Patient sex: M
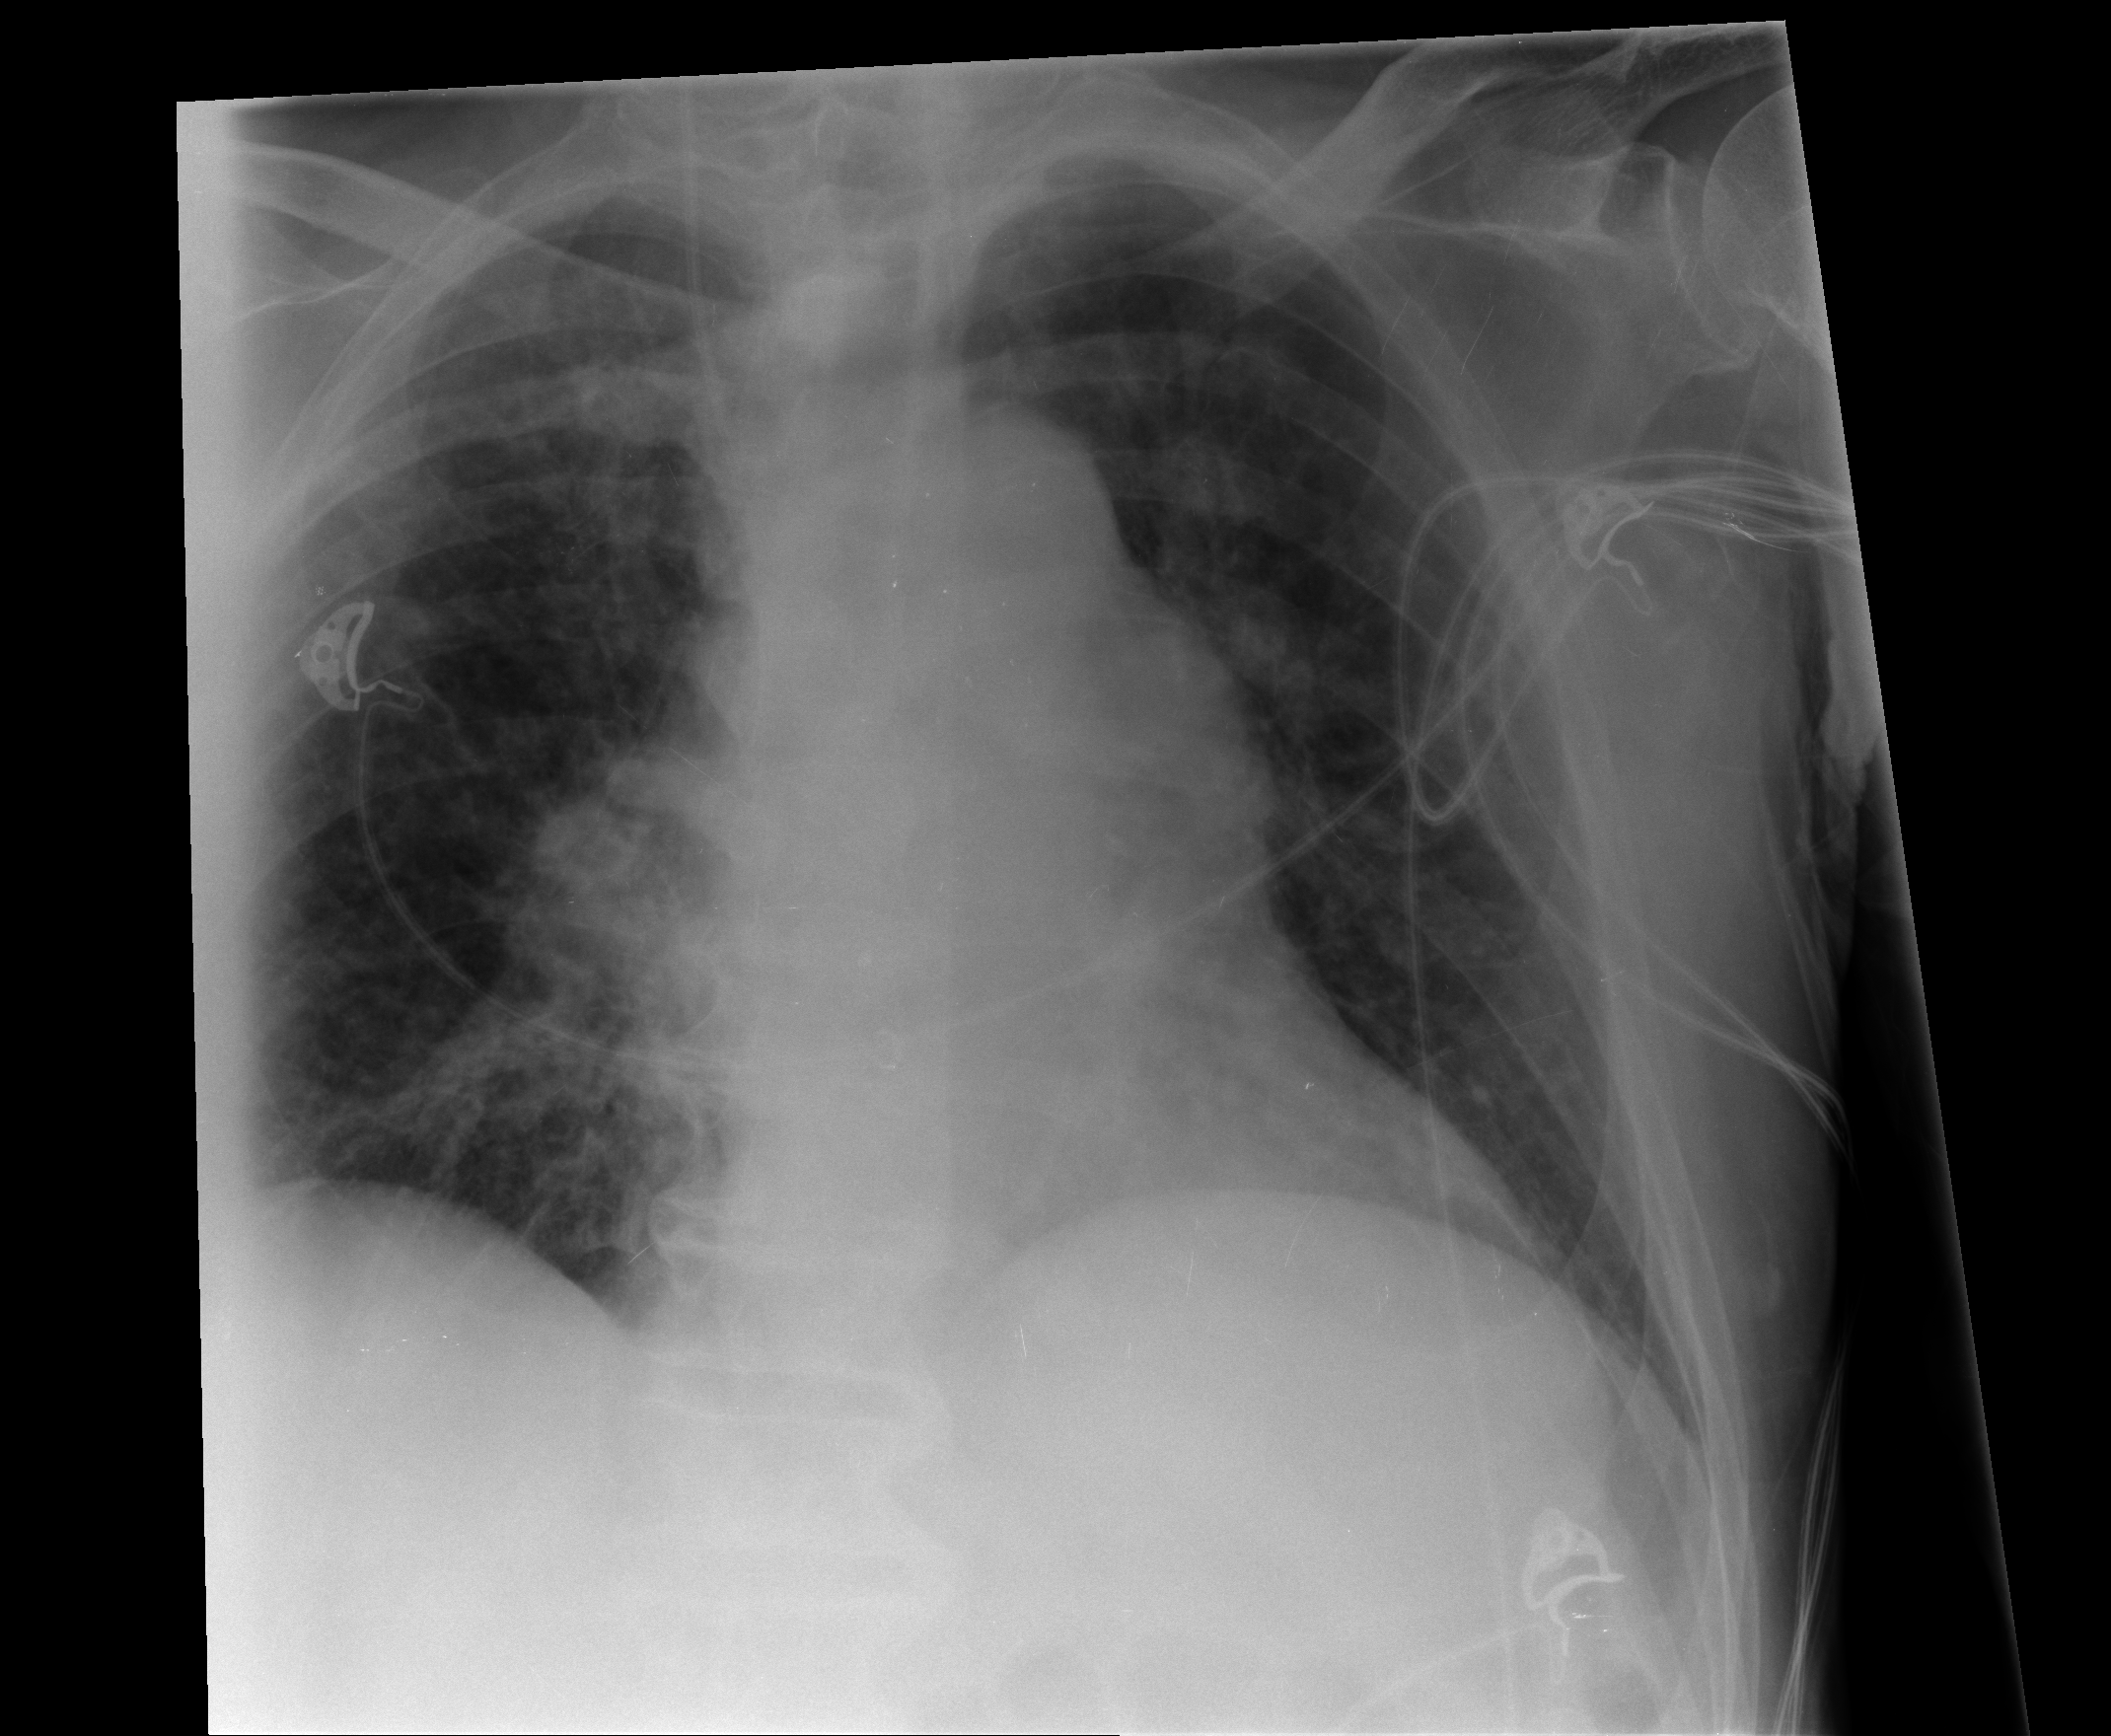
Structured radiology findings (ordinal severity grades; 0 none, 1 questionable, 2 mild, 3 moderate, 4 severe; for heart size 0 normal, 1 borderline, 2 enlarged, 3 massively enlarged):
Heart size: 2
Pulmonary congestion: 2
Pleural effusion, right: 0
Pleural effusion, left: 0
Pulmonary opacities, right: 0
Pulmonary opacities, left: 0
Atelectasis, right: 1
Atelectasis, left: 1